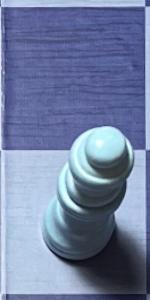
Label: Queen_White